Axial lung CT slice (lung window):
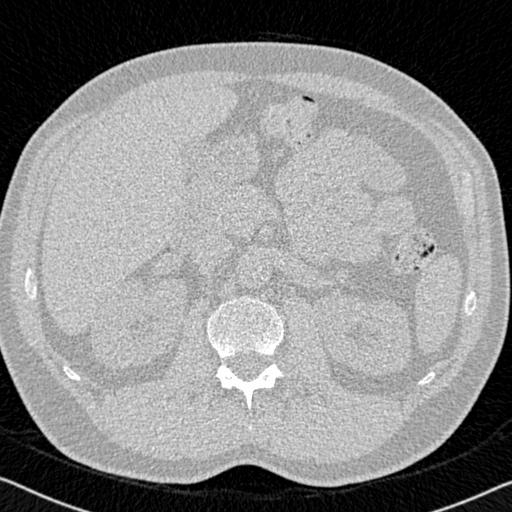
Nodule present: no